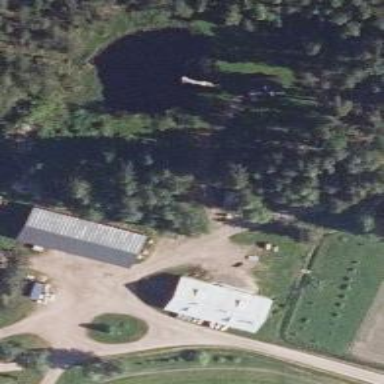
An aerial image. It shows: Farm.